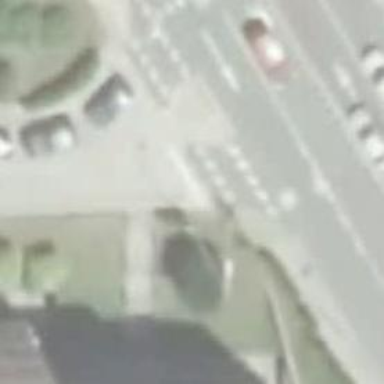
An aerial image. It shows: Uncontrolled crossing on the road.